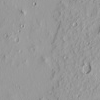
Atmospheric dust classification: not_dusty